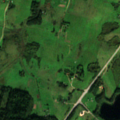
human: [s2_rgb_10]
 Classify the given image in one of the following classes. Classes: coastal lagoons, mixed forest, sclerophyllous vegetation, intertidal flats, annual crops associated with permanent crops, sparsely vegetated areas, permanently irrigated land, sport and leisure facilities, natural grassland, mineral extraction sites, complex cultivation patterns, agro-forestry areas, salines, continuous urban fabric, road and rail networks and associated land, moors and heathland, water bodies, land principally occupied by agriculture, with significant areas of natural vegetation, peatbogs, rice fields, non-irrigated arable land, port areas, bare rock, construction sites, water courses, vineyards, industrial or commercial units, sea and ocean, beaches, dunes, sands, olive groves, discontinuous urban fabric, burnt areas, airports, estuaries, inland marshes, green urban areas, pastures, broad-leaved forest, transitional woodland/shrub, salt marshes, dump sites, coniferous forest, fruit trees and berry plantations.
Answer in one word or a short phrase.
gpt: non-irrigated arable land, complex cultivation patterns, mixed forest